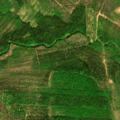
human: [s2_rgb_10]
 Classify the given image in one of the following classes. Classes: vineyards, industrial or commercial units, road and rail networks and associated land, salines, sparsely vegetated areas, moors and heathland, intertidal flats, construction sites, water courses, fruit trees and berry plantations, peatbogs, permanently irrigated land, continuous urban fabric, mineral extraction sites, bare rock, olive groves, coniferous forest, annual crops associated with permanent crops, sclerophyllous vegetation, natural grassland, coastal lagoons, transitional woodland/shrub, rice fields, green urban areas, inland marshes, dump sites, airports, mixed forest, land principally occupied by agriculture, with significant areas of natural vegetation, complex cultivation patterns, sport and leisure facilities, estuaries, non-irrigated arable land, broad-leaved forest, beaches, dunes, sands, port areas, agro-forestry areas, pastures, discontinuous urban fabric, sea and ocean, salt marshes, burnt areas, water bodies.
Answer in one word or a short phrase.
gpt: mixed forest